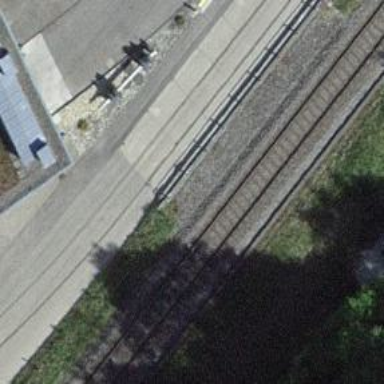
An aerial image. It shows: Single-track spur service electrified with contact line.